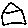
Label: house